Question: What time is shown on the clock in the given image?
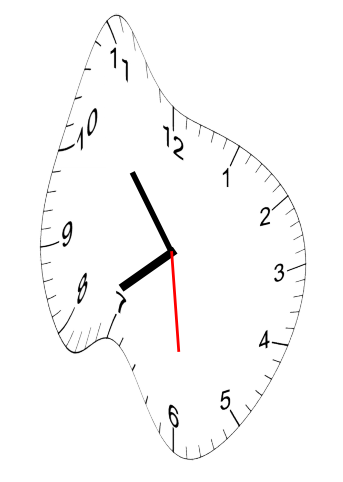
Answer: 07:53:29